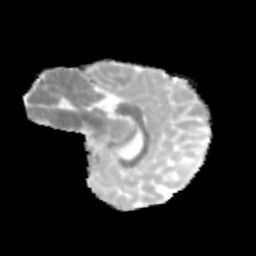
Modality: MD
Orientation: sagittal
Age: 11
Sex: female
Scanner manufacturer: siemens
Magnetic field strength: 3 T
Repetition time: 3.8 s
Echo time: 0.07 s